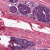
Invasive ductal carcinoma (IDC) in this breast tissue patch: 0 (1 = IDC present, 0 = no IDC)